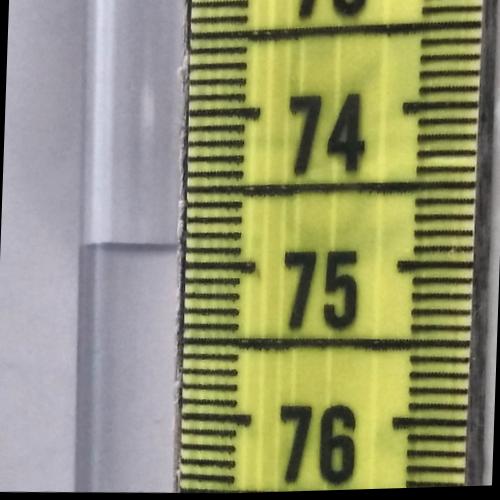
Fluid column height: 74.9 cm